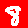
Digit: 8